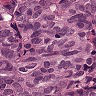
Metastatic tissue present: yes